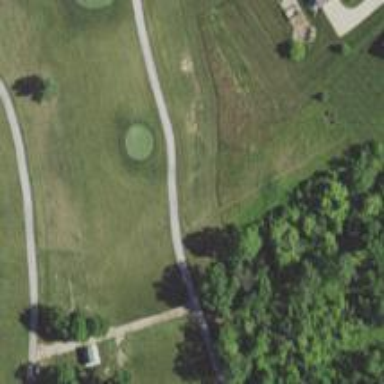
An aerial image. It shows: Pathway for golfing.